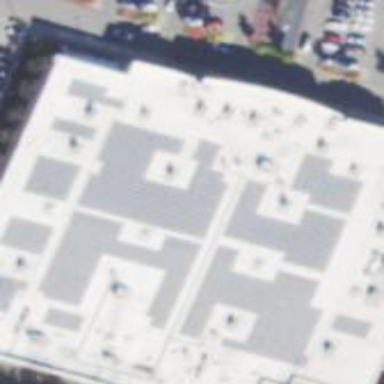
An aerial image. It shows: Retail building.